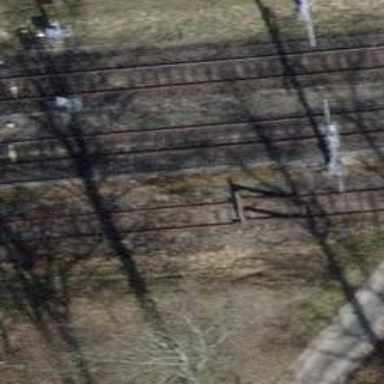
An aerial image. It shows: Railway buffer stop.